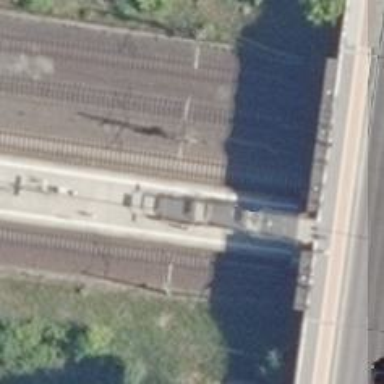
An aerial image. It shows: Platform edge at railway station.